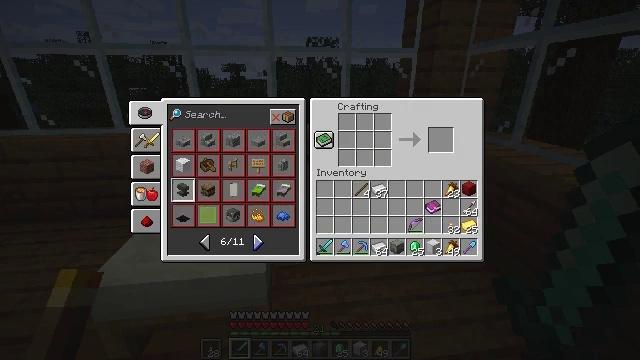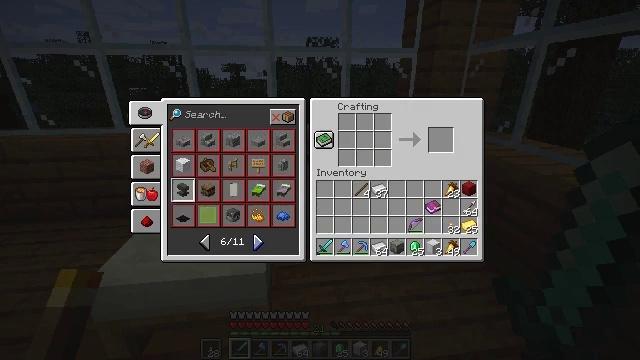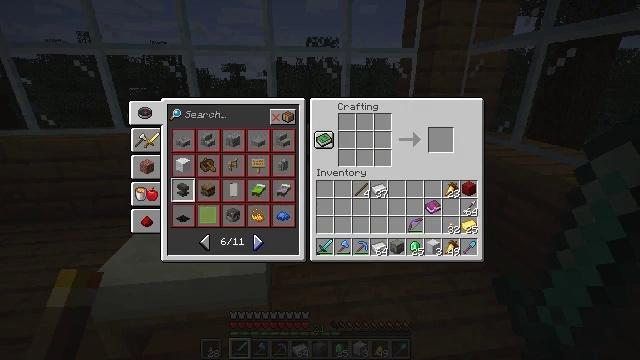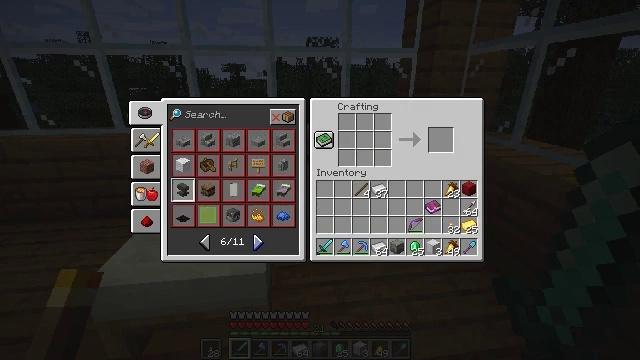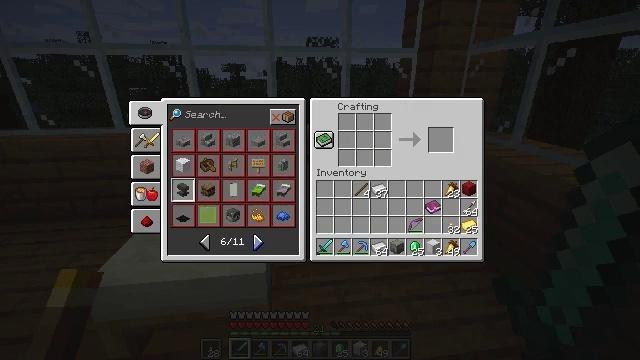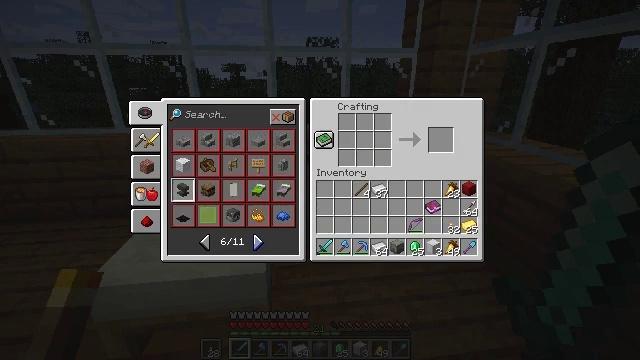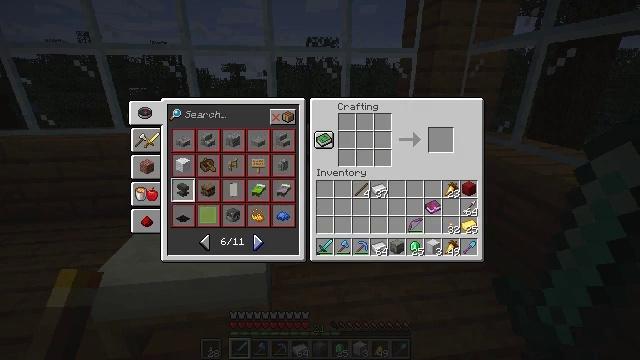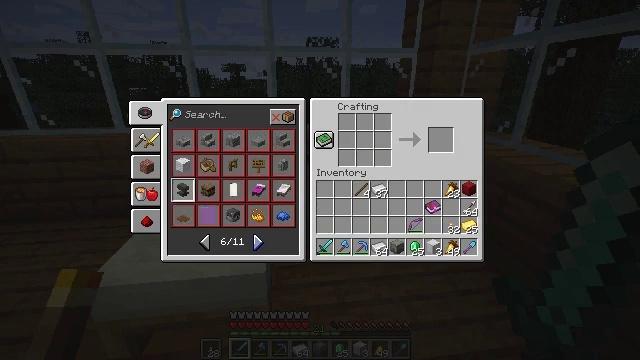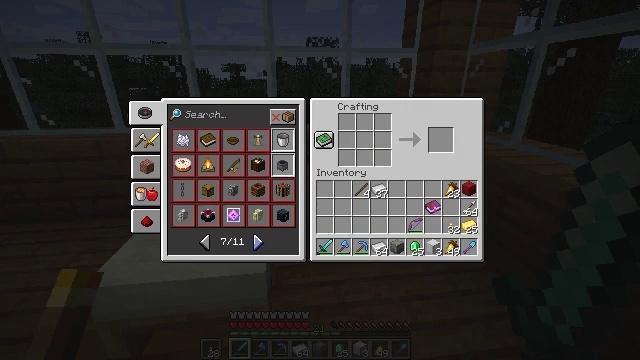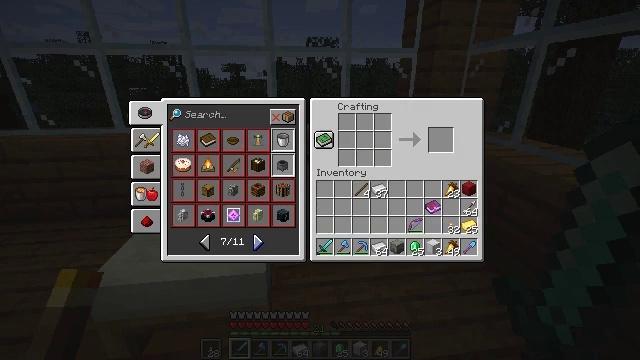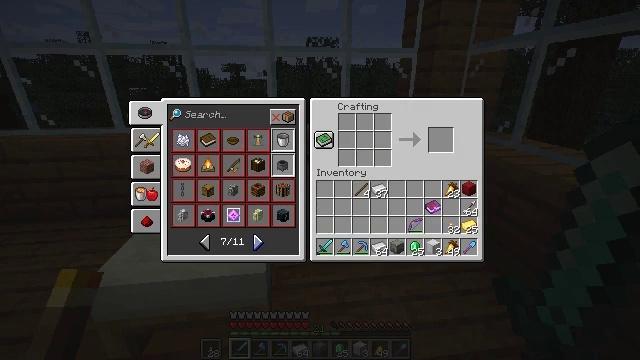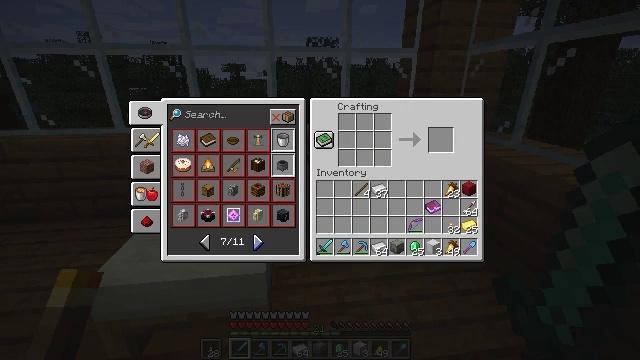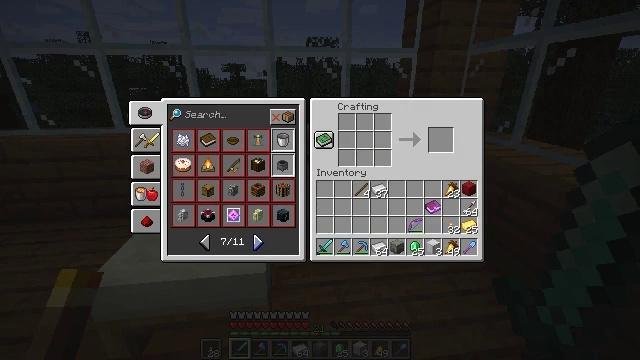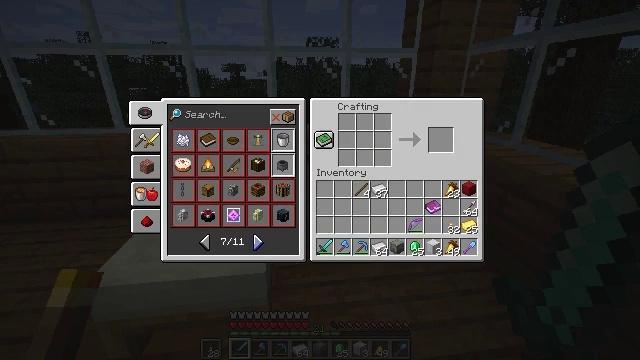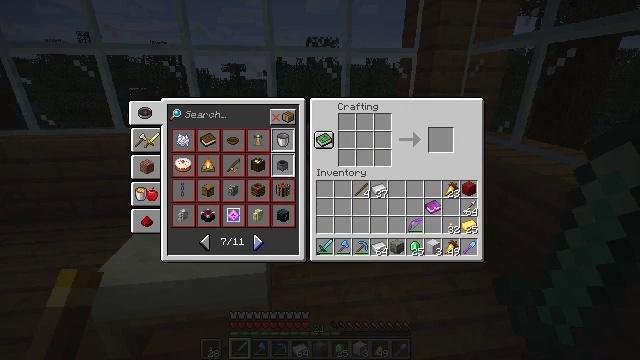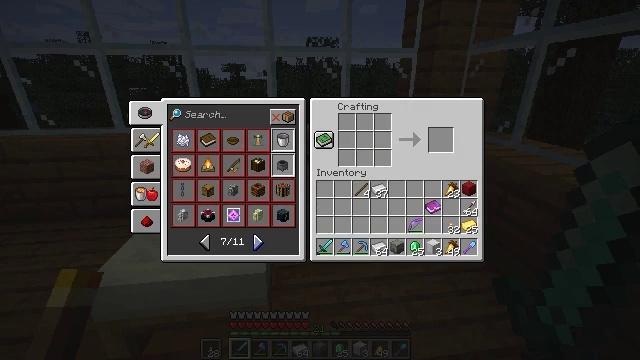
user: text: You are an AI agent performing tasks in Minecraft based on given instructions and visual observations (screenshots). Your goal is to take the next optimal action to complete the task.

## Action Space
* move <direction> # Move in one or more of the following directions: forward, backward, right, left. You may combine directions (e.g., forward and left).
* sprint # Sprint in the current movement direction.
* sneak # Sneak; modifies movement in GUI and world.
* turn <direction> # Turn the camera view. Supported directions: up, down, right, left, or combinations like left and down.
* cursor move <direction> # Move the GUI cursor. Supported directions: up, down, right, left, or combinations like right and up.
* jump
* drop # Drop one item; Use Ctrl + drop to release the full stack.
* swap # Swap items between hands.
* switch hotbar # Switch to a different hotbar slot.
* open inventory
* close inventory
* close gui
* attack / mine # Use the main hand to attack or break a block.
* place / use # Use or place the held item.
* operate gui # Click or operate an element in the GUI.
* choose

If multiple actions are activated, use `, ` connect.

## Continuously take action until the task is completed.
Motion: motion action
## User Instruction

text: Open the crafting table to craft an anvil.
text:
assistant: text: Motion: operate gui
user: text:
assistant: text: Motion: operate gui
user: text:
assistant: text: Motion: no_op
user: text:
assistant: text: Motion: no_op
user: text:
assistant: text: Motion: no_op
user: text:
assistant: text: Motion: no_op
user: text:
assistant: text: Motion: no_op
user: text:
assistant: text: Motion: operate gui
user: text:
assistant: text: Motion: operate gui
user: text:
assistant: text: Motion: operate gui
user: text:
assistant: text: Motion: no_op
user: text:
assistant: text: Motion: no_op
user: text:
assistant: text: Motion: no_op
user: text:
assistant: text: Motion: no_op
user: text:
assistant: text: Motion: no_op
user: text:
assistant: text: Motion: no_op
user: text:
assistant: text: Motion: no_op
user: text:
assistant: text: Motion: no_op
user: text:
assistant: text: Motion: no_op
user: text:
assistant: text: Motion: no_op
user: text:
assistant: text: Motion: no_op
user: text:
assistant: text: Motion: no_op
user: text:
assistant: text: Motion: no_op
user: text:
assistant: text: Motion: no_op
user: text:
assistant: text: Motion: no_op
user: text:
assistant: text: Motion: no_op
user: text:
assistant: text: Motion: no_op
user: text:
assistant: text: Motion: no_op
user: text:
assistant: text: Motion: no_op
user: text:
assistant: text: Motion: no_op